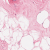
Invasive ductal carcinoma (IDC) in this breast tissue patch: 0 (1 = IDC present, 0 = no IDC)